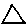
Label: triangle